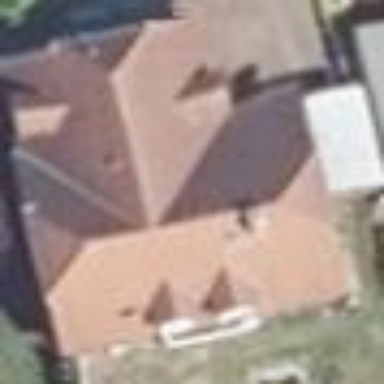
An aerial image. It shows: House with hipped roof.